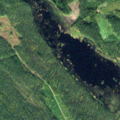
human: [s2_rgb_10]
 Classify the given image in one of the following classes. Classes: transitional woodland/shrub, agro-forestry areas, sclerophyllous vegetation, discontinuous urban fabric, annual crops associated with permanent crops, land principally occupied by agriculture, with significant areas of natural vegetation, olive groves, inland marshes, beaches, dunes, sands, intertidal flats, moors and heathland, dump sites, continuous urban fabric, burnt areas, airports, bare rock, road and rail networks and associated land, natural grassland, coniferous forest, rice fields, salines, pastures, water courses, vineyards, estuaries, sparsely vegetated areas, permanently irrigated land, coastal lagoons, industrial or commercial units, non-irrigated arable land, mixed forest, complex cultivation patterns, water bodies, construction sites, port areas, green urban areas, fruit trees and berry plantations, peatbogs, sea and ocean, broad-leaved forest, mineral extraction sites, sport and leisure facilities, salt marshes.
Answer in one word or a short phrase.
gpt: coniferous forest, mixed forest, transitional woodland/shrub, inland marshes